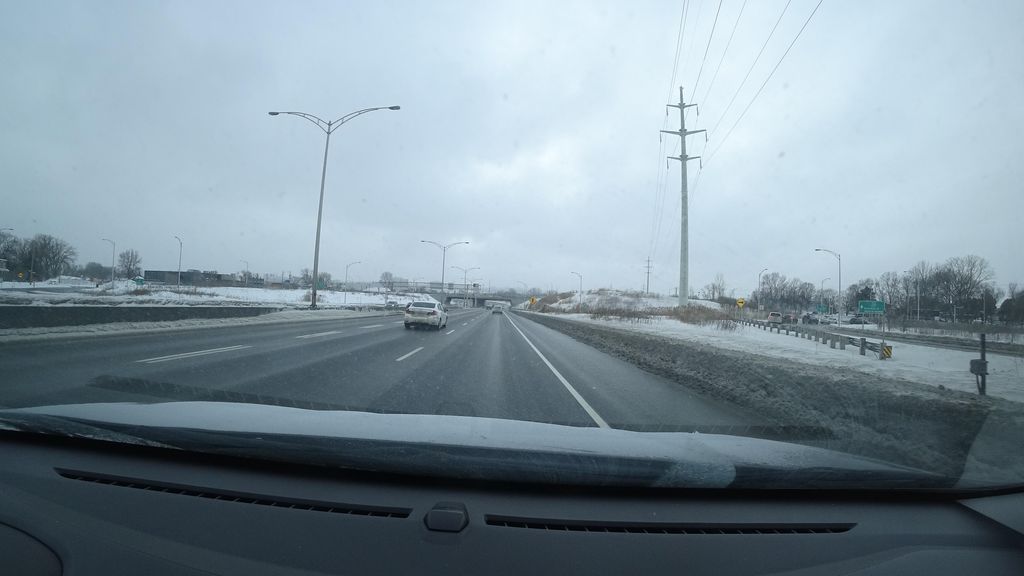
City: quebec_city